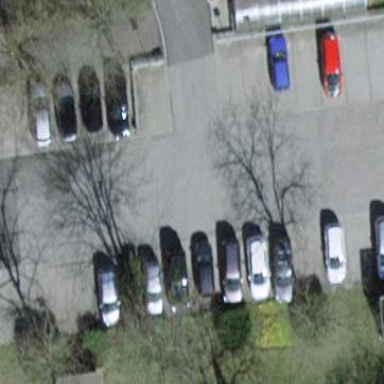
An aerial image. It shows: Street side parking area.